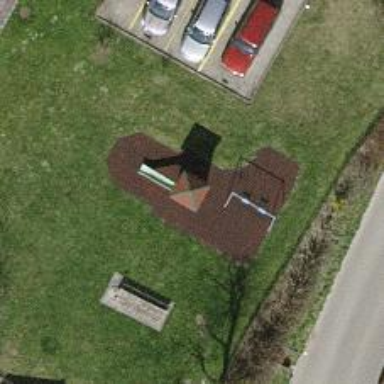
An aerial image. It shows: Playground featuring slide.